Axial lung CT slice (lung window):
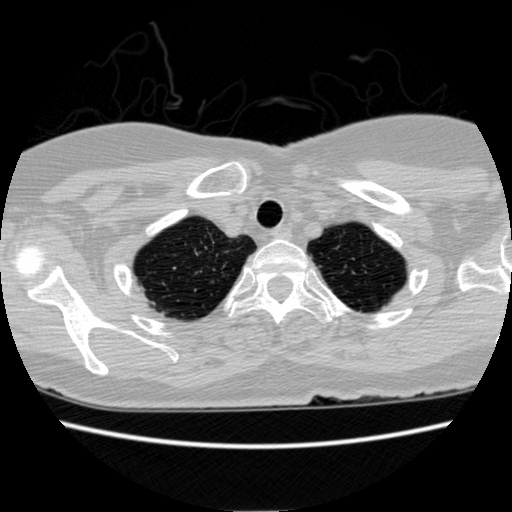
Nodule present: no